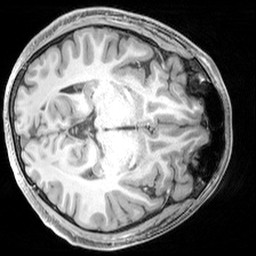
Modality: T1w
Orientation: axial
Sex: male
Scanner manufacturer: siemens
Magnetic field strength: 3 T
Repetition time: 2.3 s
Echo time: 0.00226 s